Current action and preconditions to check: path_clear

Your task: For each precondition in the list above, predict whether it will hold at this action.

Consider the current scene as observed from the mobile robot's camera, and analyze the predicted future states of all dynamic agents (e.g., people, animals, vehicles, or any moving entities) within the NEXT SECOND.

IMPORTANT: Only answer "very likely" if you are absolutely certain—based on strong, clear evidence—that a dynamic agent will violate the precondition in the predicted future state. Do NOT answer "very likely" for unlikely, ambiguous, or low-probability risks.

Ask yourself for each precondition: Is there a high probability, with clear and convincing evidence, that the predicted future states of any dynamic agent will interfere with the predicted future state of the currently executing action within the NEXT SECOND, causing that precondition to fail?

Assess the risk level based on these predictions. Use "likely" or "very likely" if motions create a clear risk of interference.

Use "neutral" or "improbable" if agents are nearby but their predicted paths are clearly diverging or non-conflicting.

Failure Risk Categories: "very improbable", "improbable", "neutral", "likely", "very likely"

Answer Format: Output ONLY the probability_of_failure value from these categories: "very improbable", "improbable", "neutral", "likely", "very likely"

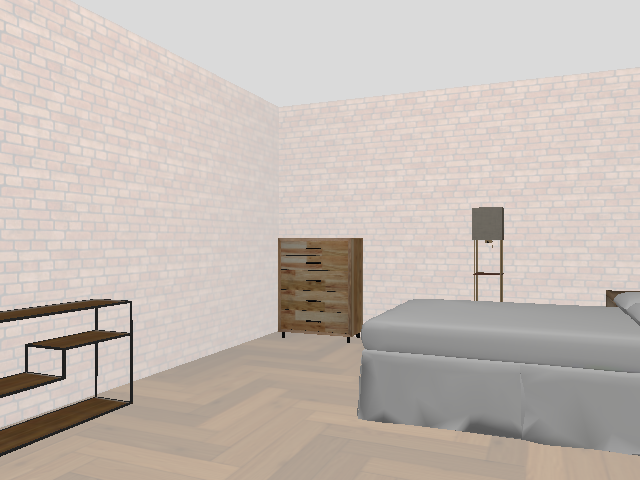

Answer: very improbable